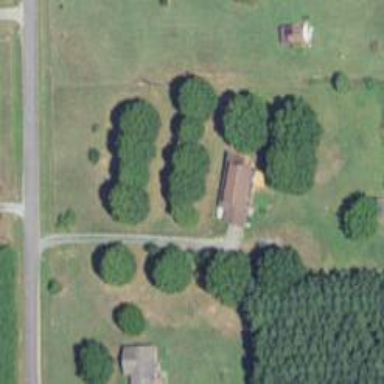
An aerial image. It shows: Driveway.